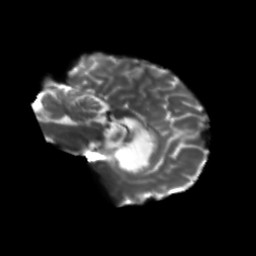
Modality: T2w
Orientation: sagittal
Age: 46
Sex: male
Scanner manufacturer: siemens
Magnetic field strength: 3 T
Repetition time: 5.47 s
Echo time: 0.0854 s